Question: I want to have an htaccess that protects files from being directly accessed. So here's my file structure:

I already protected my folders with:
'''
Options -Indexes
'''
But someone can still type
'''
www.domain.com/Folder/CSS/Styles.css
'''
or
'''
www.domain.com/Folder/Insert.php
'''
And it would show them everything. How exactly do I protect these files with htaccess? I don't want anyone to be able to view them but I want the site to run correctly. Last time i tried
'''
deny from all
'''
And the entire website failed to load because all the files/folders were locked, not even the own website could access its things. I just don't want people typing in the file path into the url and view them.
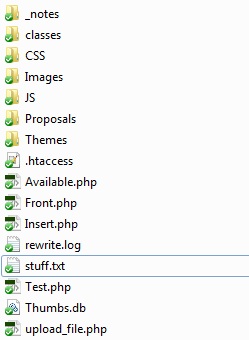
Answer: What you want is not possible, as a web browser will need to be able to get the files. You can try something like the following, within the protected directories. Just know that it does not take a genius to use Firebug, or any other development tool, to easily view the output of those requests - spoofing headers is also very easy to do...
'''
SetEnvIfNoCase Referer "www.example.com" mysite
<Limit GET POST HEAD>
Order Deny,Allow
Deny from all
Allow from env=mysite
</Limit>
'''
In the case that you are not familiar with the syntax, one can also use mod_rewrite for the same purpose with a '[F]' to forbid. (written for readability)
'''
<IfModule mod_rewrite.c>
RewriteEngine On
RewriteBase /
RewriteCond %{REQUEST_URI} ^/Folder/?(.*)$ [NC]
RewriteCond %{HTTP_REFERER} !^http://www\.example\.com/ [NC]
RewriteCond %{HTTP_REFERER} !^https://www\.example\.com/ [NC]
RewriteRule ^.*$ - [F]
</IfModule>
'''
Please know that if you have a flash/silverlight/java application then you will need to ensure that it passes the proper referrer request header before applying a solution like this.